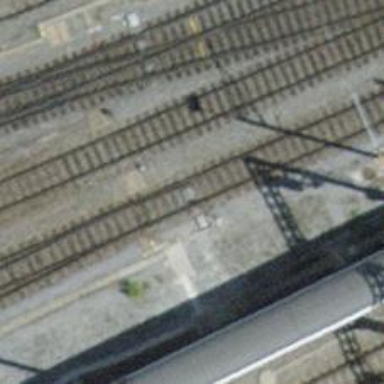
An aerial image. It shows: Railway switch.